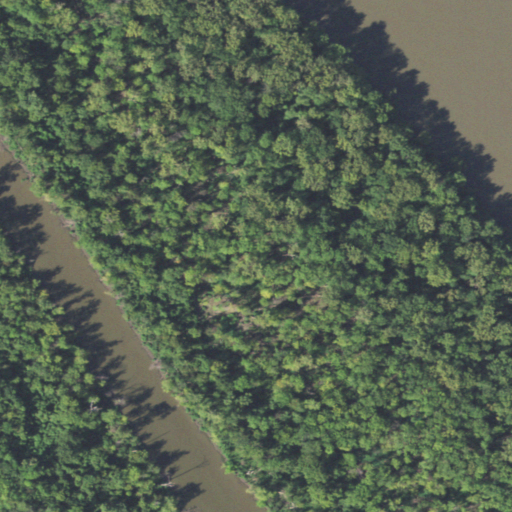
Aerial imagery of island in Illinois named Sixmile Island containing woody wetlands, open water, herbaceous wetlands, and open development